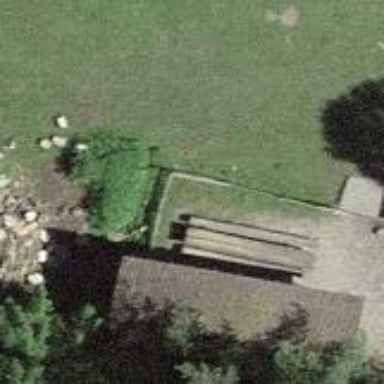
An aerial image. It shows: Fence.